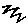
Label: zigzag